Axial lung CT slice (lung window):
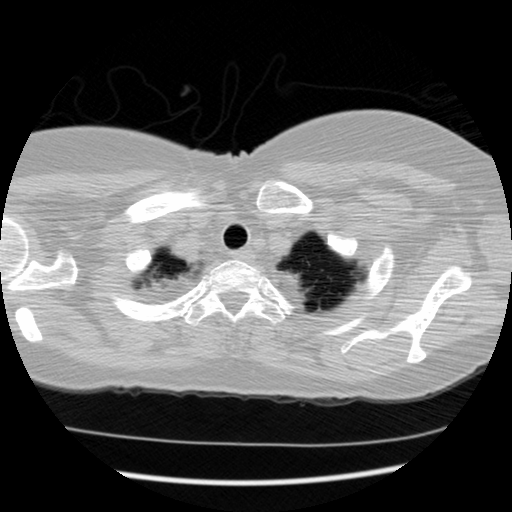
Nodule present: no